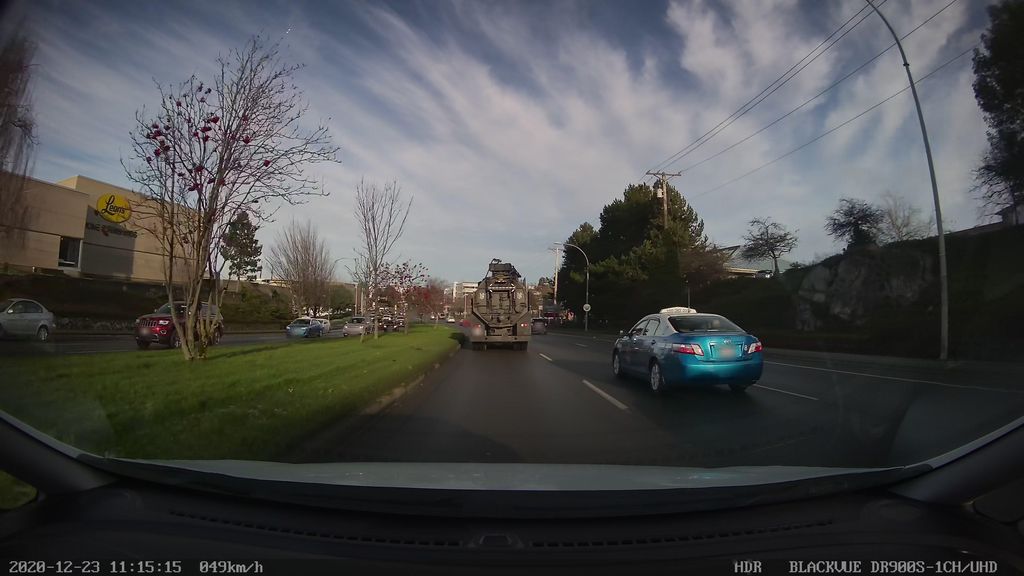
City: victoria